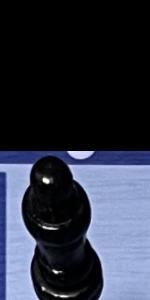
Label: Empty